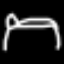
Label: bed